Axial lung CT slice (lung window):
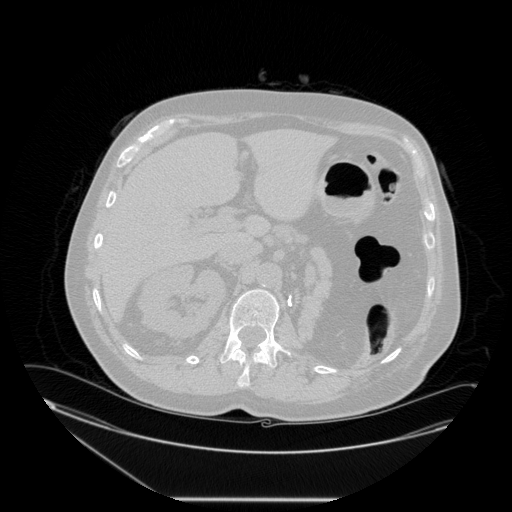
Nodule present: no